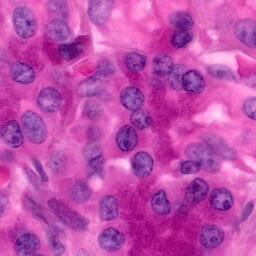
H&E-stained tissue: Pancreatic